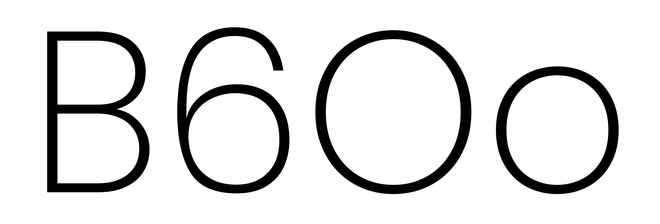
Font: Poppins-ExtraLight